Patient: sex F, age 73
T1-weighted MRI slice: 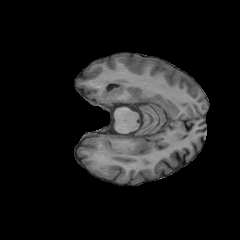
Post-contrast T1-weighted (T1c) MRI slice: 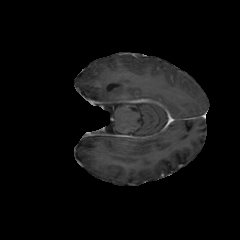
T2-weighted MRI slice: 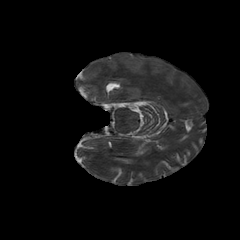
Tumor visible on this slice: no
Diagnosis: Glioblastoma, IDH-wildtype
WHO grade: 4